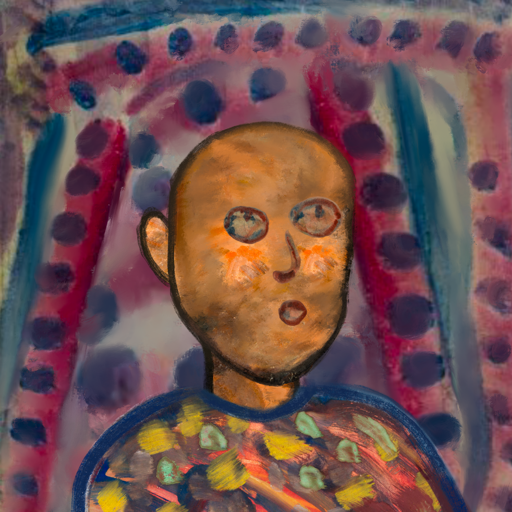
Background: HillGirl, Head And Neck Side: Gypsy_Queen, Face Side: Orphan, Bust: Mother_And_Son_Mother, Hair Side: Blank, Head Accessory: Blank, Second Necklace: Blank, Necklace: Blank, Baby: Blank